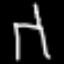
Label: chair